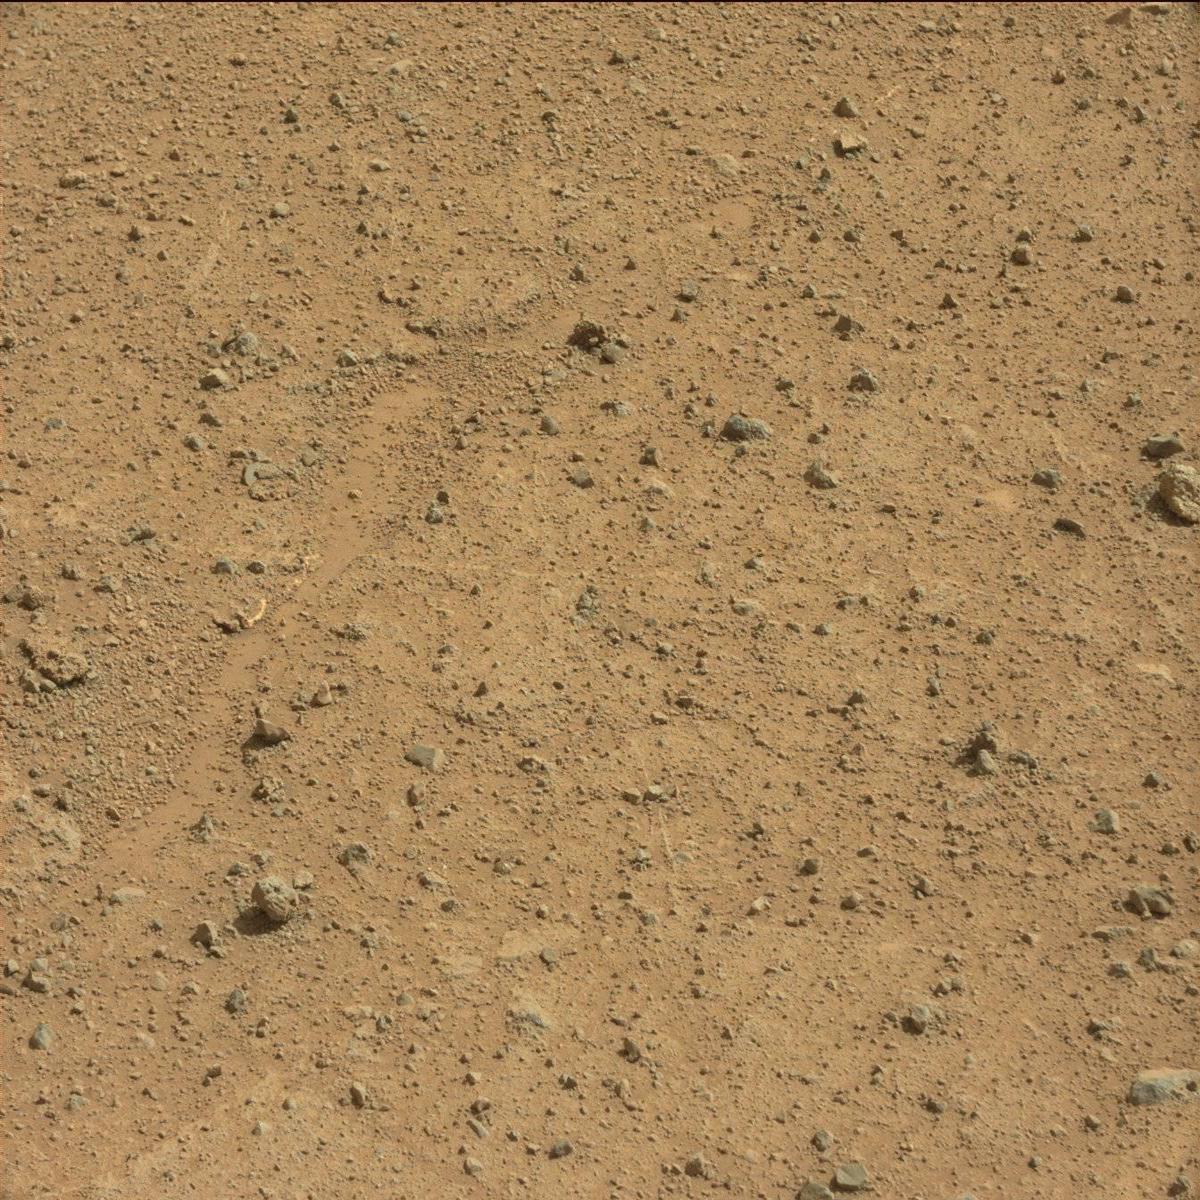
Terrain classes present: Bedrock, Rock, Sand / Soil